Question: I was running jdk1.7 in my windows 7 laptop .I had to downgrade to jdk 1.6 as my apk builds dint work with jdk 1.7 when it gets published in google play[Note: im using unity game engine to develop].
After downgrading im getting a eclipse crash.
I tried updating env variables still no hope.
Please find attachment for theerror i get when i run eclipse indigo
OS: windows 7 64 bit
Eclipse : 64 bit
android sdk : 32 bit

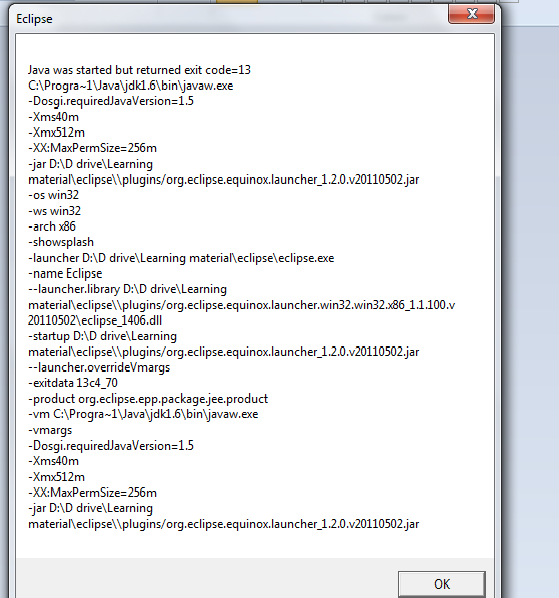
Answer: Contrary to your statement, your Eclipse is actually a 32-bit variant. See "...win32.x86" in the launcher file name. If it was a 64-bit variant, it would have been "...win32.x86_64".
Eclipse fails to start because 32-bit Eclipse cannot launch on a 64-bit JVM. Either get a 64-bit Eclipse install or install an additional 32-bit JVM and point Eclipse to it use -vm switch in eclipse.ini file.